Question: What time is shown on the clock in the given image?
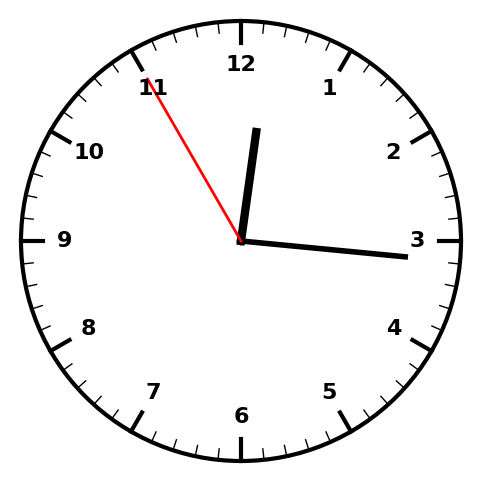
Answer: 12:15:55